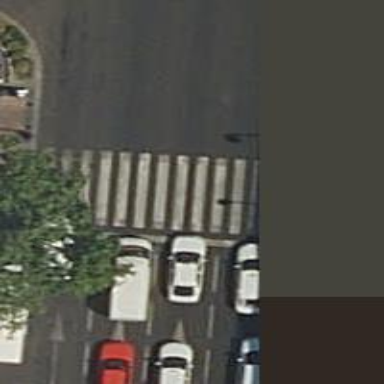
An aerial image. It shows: Road crossing with traffic signals.